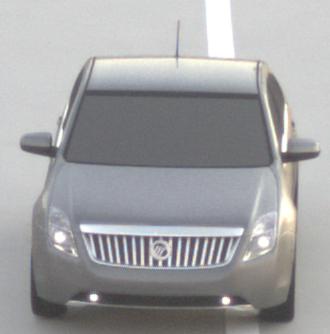
Make: Mercury
Model: Milan
Detailed model: -
Model produced from: 2009
Model produced until: 2010
Doors: 4
Color: gray
Road condition: dry road
Daytime: sunrise or sunset
Contrast: low contrast